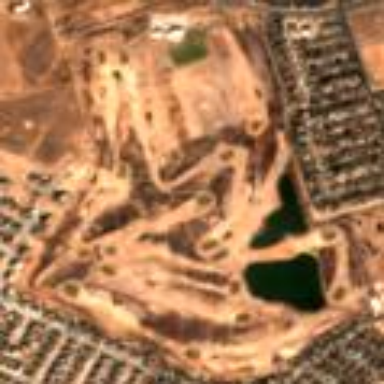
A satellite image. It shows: Golf course.